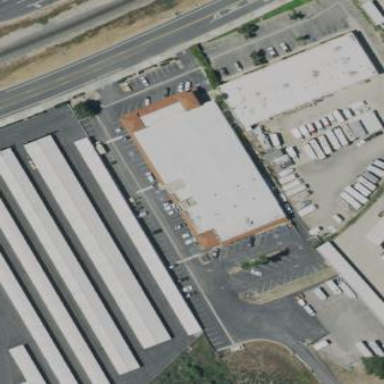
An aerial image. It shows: Warehouse building used for warehousing.